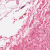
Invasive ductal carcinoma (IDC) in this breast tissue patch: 0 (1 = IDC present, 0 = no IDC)